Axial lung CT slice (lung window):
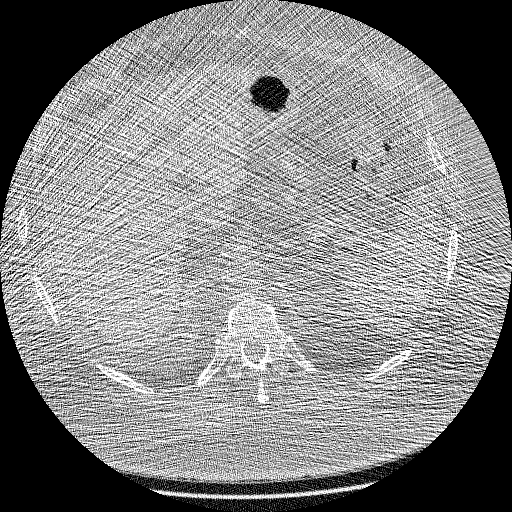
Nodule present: no